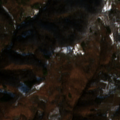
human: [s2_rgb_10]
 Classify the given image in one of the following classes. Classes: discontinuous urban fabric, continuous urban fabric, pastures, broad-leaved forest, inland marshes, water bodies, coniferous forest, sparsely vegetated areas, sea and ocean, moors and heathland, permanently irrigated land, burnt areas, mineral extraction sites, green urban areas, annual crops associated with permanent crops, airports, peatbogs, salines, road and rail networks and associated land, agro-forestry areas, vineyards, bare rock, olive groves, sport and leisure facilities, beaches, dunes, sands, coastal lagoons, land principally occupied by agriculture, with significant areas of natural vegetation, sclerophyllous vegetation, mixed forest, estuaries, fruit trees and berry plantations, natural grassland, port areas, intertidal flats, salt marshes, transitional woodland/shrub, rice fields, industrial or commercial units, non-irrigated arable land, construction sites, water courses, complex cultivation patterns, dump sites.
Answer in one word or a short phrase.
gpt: land principally occupied by agriculture, with significant areas of natural vegetation, broad-leaved forest